Interaction volume radius: 10 \u00c5
Interaction volume height: 50 \u00c5
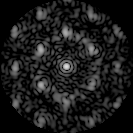
Disorder parameter: 0.5129